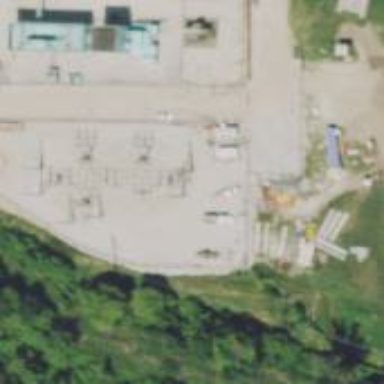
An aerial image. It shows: Power substation surrounded by fence.